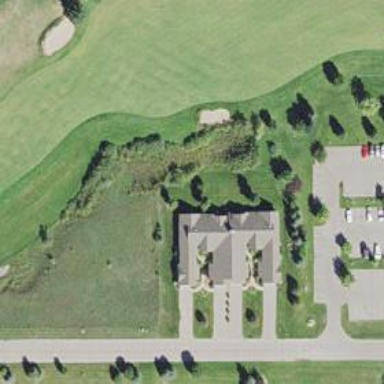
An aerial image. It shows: Grassy area designated as golf fairway.